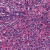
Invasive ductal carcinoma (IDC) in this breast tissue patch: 1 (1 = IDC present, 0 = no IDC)